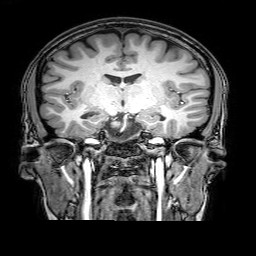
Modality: T1w
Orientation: sagittal
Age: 26
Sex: female